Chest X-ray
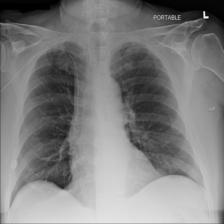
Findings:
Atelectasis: negative
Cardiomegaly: negative
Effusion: negative
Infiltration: negative
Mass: negative
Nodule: negative
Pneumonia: negative
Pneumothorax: negative
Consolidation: negative
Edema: negative
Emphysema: negative
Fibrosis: negative
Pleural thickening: negative
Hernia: negative